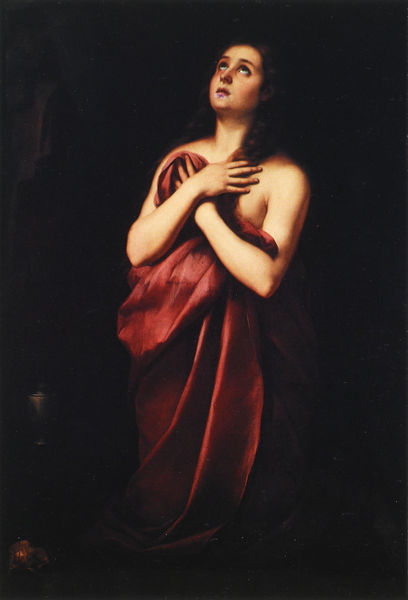
Titel: Die büßende Magdalena
Künstler: Bartolomé Esteban Murillo
Institution: Dublin, The National Gallery of Ireland
Schlagwörter: dunkel, gemälde, haut, nackt, schatten, mädchen, brust, finger, frau, haar, hintergrund, licht, mund, nase, schwarz, stirn, blick, rot, tuch, jung, arme, augen, samt, stehen, bild, hals, hände, boden, dunkelheit, gewand, haare, stehend, kinn, schultern, seide, brüste, farbe, brauen, faltenwurf, knie, schulterfrei, kreuz, sehnsucht, flehen, kniend, maria, magdalena, maria magdalena, empor, bitten, verschränkte arme, stumm, verschränkte arm, blick gen himmel